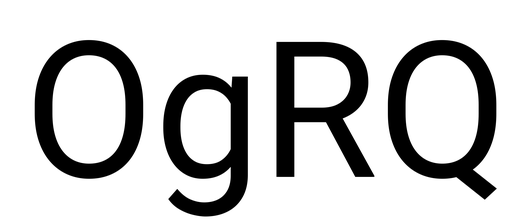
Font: Roboto_Regular